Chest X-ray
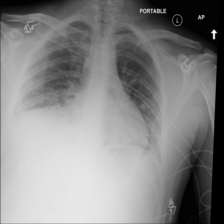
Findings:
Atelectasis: negative
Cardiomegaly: negative
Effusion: positive
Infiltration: positive
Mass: negative
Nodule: negative
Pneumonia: negative
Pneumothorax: negative
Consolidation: negative
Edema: negative
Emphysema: negative
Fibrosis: negative
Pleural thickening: negative
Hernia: negative